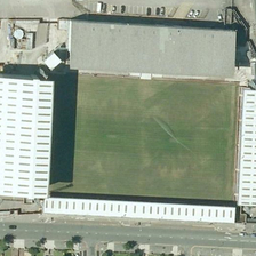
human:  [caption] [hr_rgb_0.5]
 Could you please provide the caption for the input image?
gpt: It's lawns, buildings, cars and roads.

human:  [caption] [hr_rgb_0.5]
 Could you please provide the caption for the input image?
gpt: This is lawn, buildings, cars and roads.

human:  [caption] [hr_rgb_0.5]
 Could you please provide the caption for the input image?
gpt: it has white, gray, green .

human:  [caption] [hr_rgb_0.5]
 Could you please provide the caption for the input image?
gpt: This is a lawn, a building, a car and a street.

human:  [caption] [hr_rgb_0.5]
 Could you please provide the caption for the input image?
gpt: This is lawn, buildings, cars and streets.